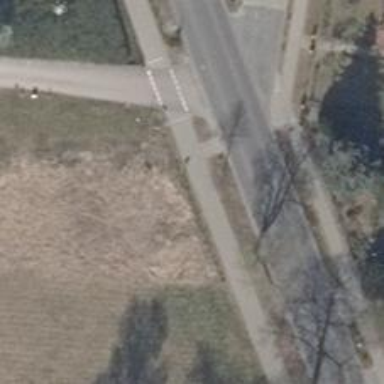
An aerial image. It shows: Uncontrolled crossing on the road.